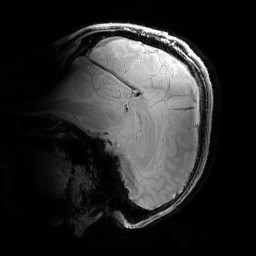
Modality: PDw
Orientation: sagittal
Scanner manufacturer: siemens
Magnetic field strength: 6.98 T
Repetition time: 1.13 s
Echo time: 0.00374 s